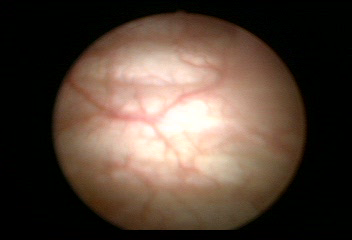
Modality: WLC
Class: Normal mucosa
Bladder cancer association: No